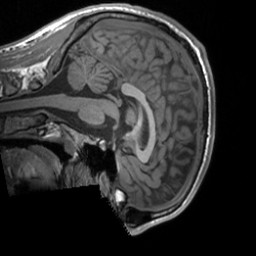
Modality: T1w
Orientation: sagittal
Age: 20
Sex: male
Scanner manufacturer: siemens
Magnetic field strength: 3 T
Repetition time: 1.9 s
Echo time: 0.00226 s